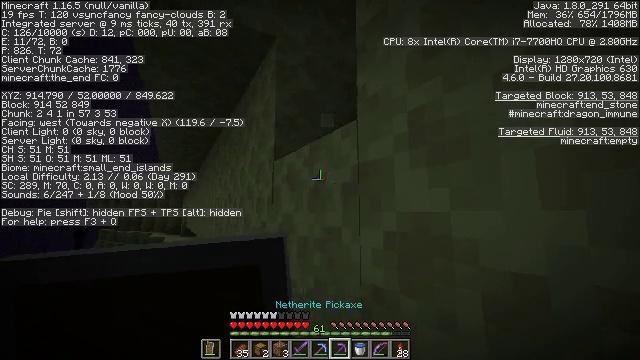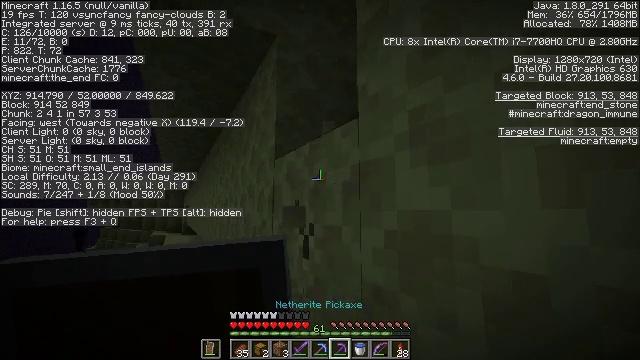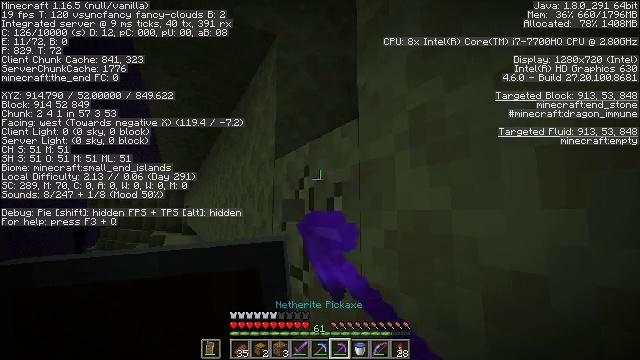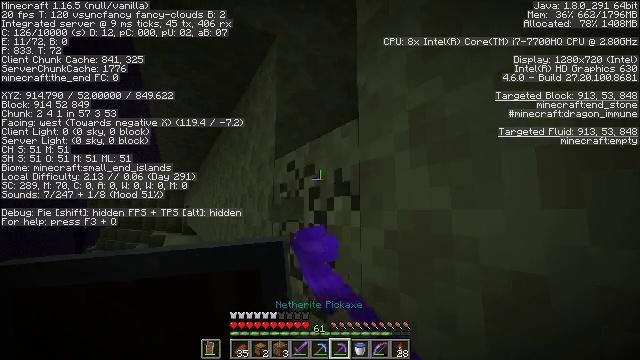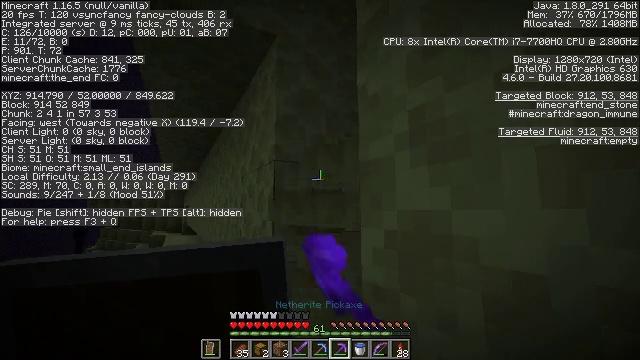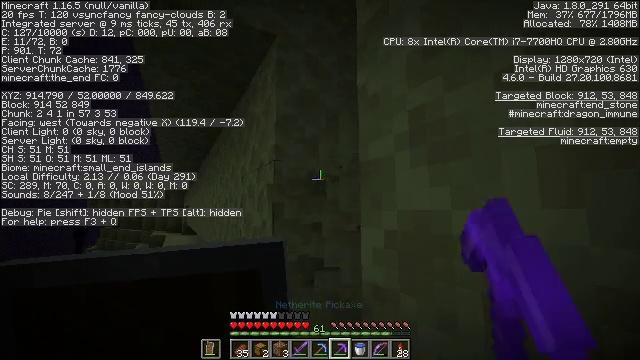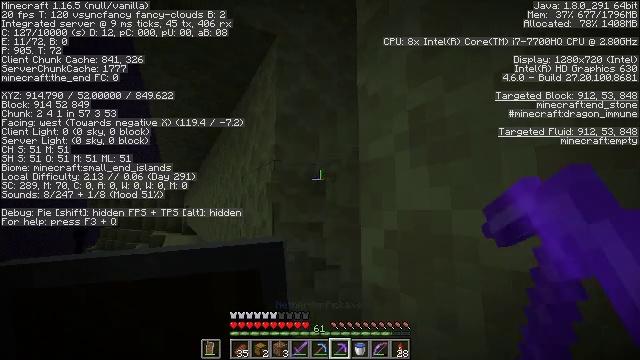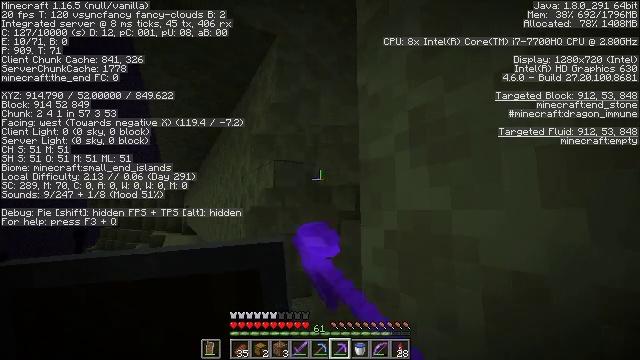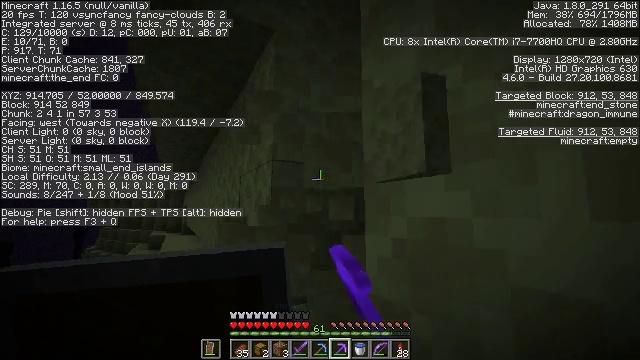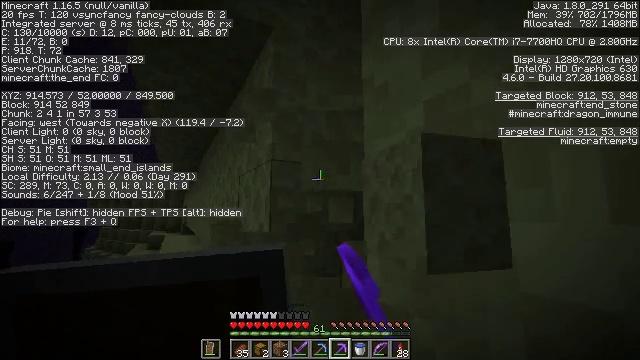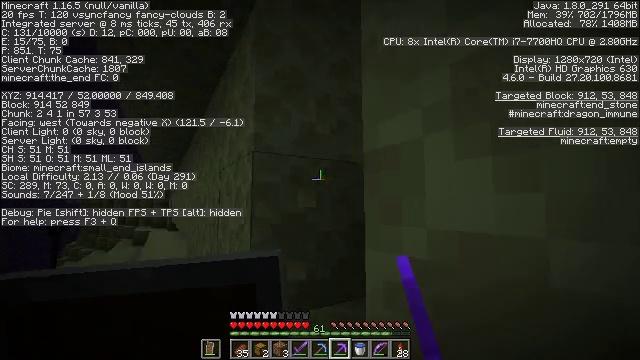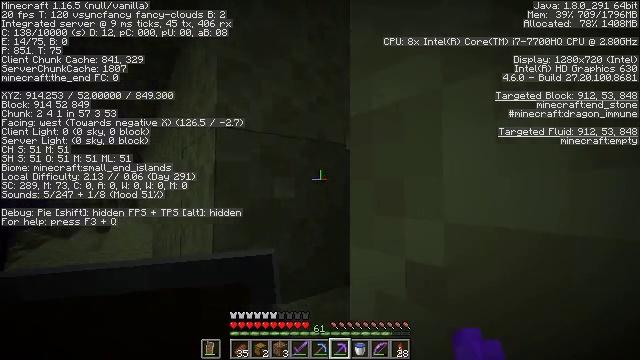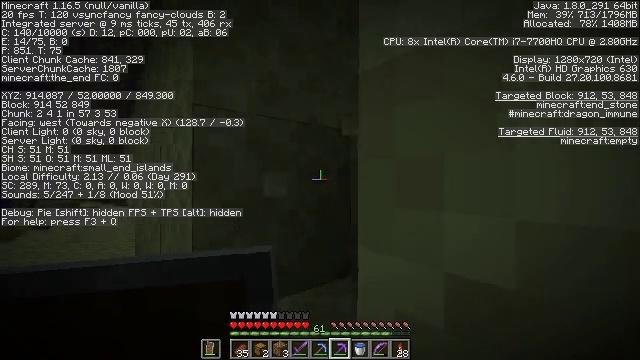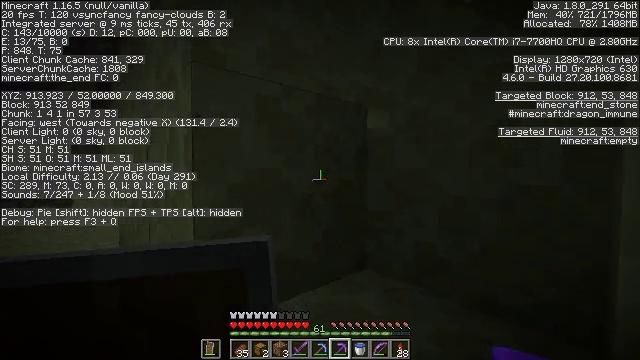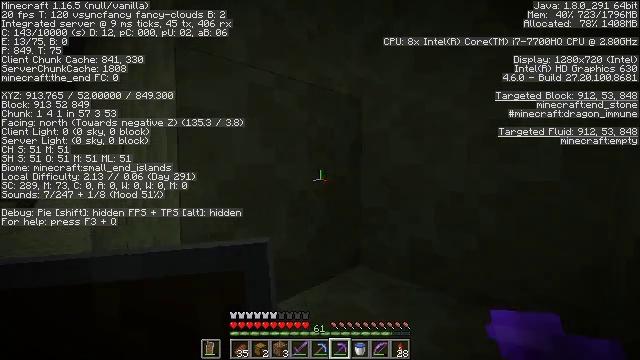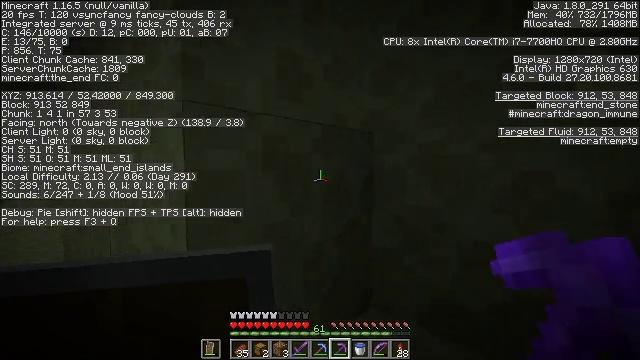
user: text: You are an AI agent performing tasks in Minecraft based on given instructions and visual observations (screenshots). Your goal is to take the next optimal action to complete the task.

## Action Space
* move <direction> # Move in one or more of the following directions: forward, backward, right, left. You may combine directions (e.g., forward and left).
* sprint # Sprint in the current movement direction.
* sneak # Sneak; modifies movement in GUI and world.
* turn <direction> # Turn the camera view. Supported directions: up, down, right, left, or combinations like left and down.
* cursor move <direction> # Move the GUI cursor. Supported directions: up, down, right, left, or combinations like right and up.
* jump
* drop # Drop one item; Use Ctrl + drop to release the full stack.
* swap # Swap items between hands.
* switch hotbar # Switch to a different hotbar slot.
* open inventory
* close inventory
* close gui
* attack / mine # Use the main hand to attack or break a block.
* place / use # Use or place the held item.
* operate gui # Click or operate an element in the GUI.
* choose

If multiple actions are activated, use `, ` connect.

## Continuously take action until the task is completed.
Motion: motion action
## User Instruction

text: Extract end stone with a pickaxe.
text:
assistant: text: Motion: attack / mine
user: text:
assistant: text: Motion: attack / mine
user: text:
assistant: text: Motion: attack / mine
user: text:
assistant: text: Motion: attack / mine
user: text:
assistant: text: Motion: attack / mine
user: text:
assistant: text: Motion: attack / mine
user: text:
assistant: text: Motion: attack / mine
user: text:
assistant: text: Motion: move forward, attack / mine
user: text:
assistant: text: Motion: move forward
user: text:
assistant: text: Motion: move forward, turn right and down
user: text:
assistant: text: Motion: move forward, turn right and down
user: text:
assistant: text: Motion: move forward, turn right and down
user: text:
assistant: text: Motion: move forward, turn right and down
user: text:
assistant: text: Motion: move forward, turn right and down
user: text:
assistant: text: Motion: move forward, turn right, jump
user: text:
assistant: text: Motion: move forward, turn right, jump
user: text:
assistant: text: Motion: move forward, turn right, jump
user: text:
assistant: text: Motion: move forward, turn up, jump
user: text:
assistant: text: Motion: move forward and move right, turn up
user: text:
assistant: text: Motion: move forward and move right, turn up
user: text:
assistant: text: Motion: move forward and move right, turn left and up
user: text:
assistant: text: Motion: move forward and move right, turn left and up
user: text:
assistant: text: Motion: move forward and move right, turn left and up
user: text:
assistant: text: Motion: move forward and move right, turn left and up
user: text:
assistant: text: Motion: move forward and move right, turn left and up
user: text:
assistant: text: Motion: turn left and up, attack / mine
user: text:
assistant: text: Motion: turn left and up, attack / mine
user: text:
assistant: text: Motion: turn left and up, attack / mine
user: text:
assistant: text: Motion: turn left and up, attack / mine
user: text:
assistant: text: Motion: turn left and up, attack / mine